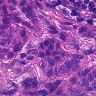
Metastatic tissue present: yes